Question: How to create a layout like this? It has two textblocks that are next to each other, on the same line. Both (or at least the latter one) have textwrap in them.
Stackpanel doesn't seem to work, because it will leave a wide margin on the left for the 2nd textblock - the same with a Grid. Those look like two columns. I'd like the textblock2 to flow below the textblock1.

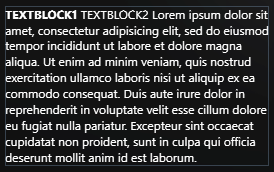
Answer: I would use a (In the <URL>
You'll basically have a WrapPanel with 2 TextBlocks in it and it will do exactly what you want